Question: Initially I thought it was Apple's fault. My Xcode 5 dp crashes every time when I tried to type any code.

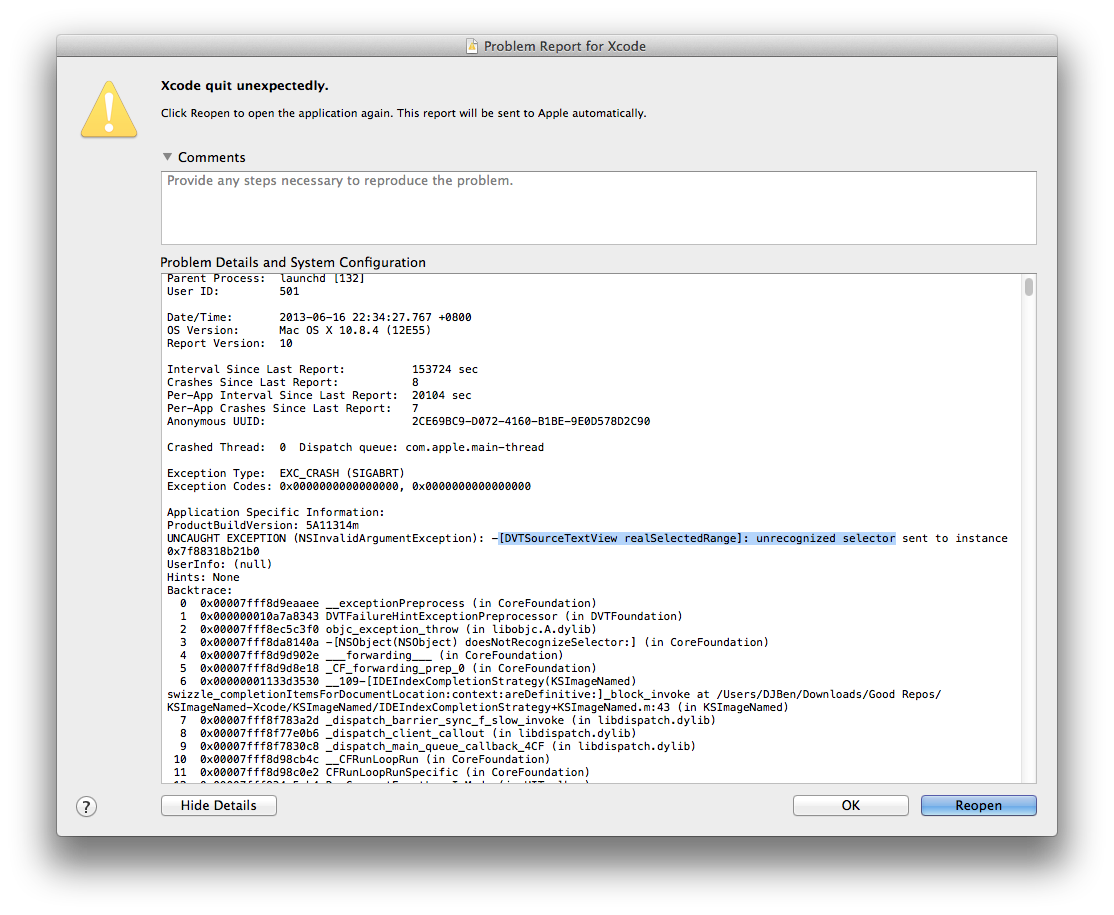
Answer: 1. Launch Terminal
2. cd ~/Library/Application\ Support/Developer/Shared/Xcode/Plug-ins/
3. cd ~/Library/Developer/Xcode/Third-Party\ Plug-ins/
4. Rename/Delete your Plug-ins one by one until XCode 5 works.